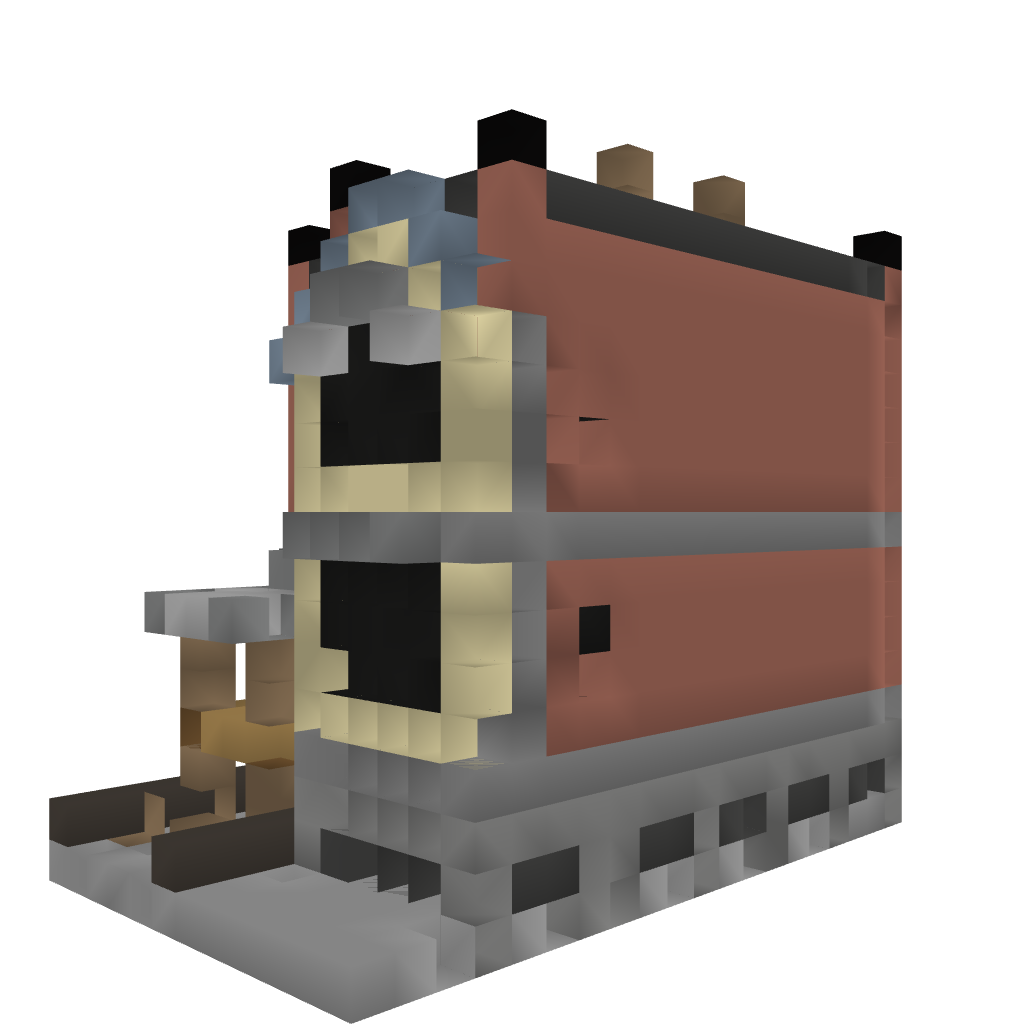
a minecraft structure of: Town House